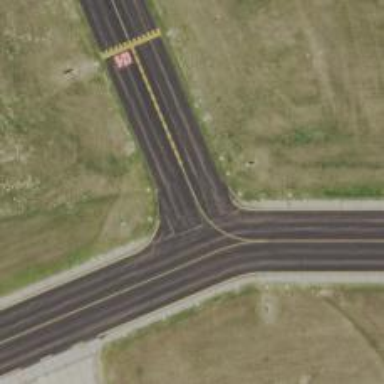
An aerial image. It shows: View of taxiway at the airport.